Aerial crown-view tile of a tropical tree (Barro Colorado Island, Panama), acquired 20241014:
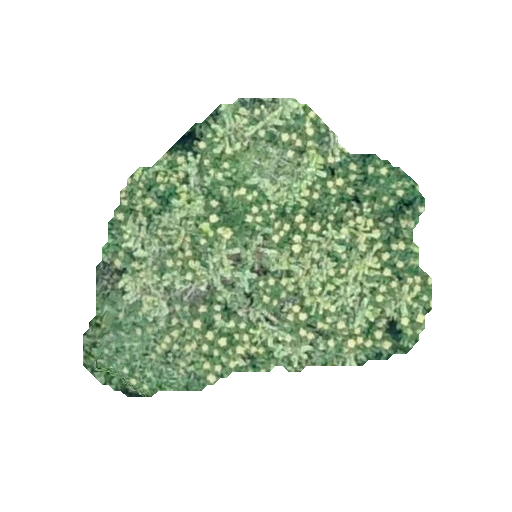
Species: Zanthoxylum ekmanii
GBIF accepted scientific name: Zanthoxylum ekmanii
Crown area: 116.898 m²